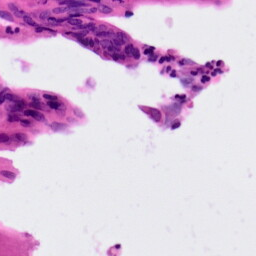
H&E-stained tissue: Colon